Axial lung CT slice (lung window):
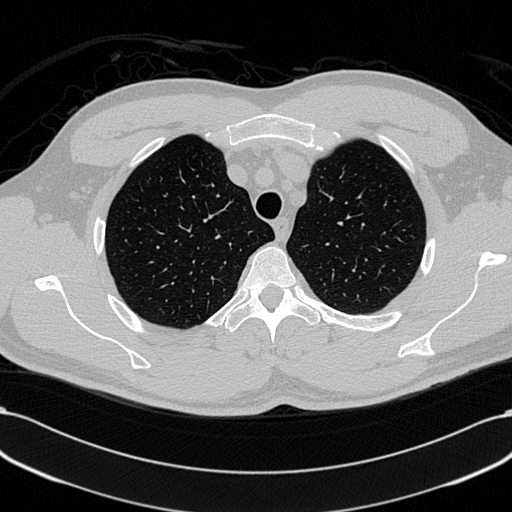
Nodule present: no